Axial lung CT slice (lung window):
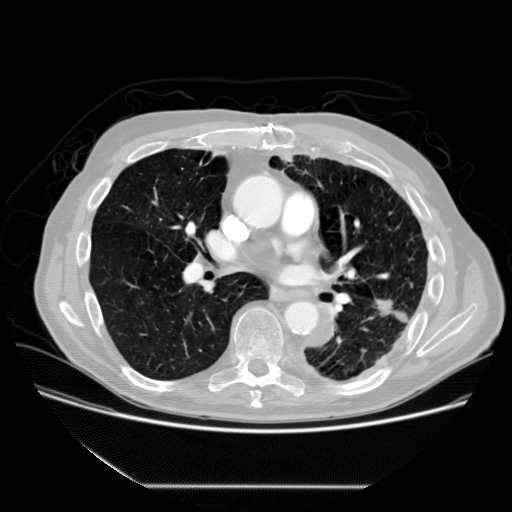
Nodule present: no